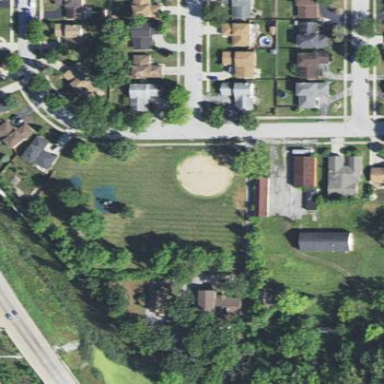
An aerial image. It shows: Baseball pitch for leisure land.